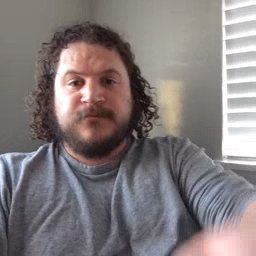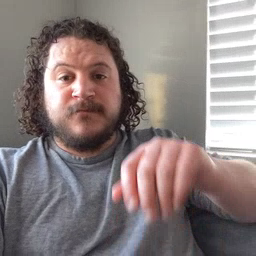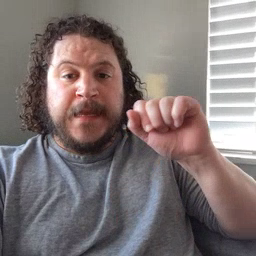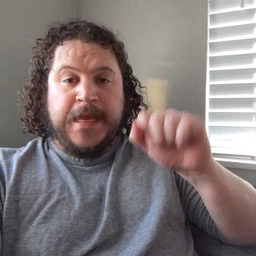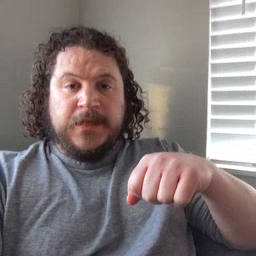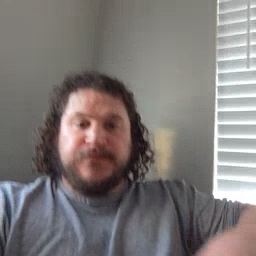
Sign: can